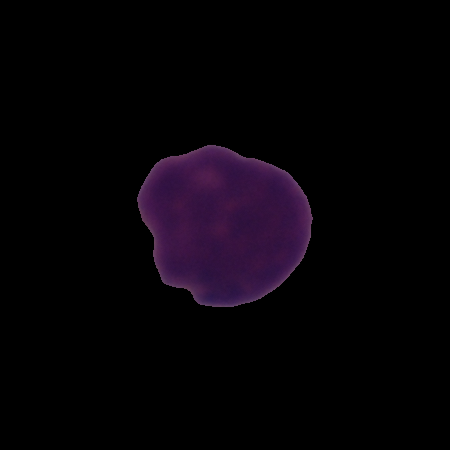
Label: healthy